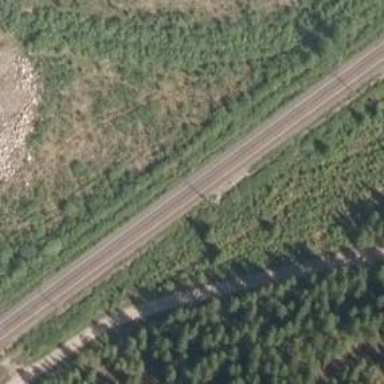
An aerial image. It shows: Continuous rail railway with electrified contact line.